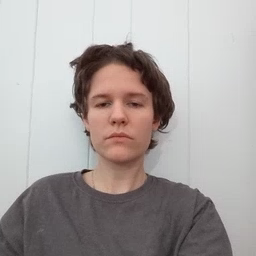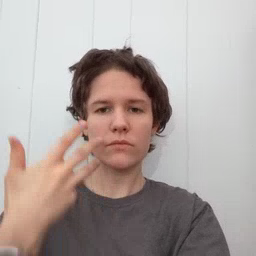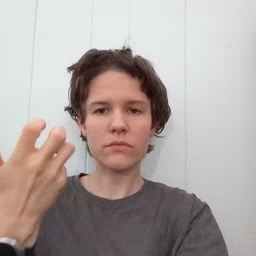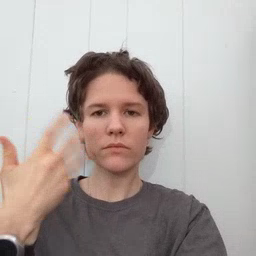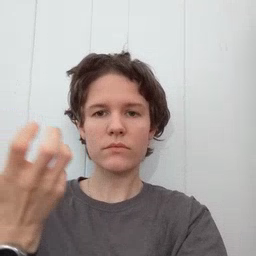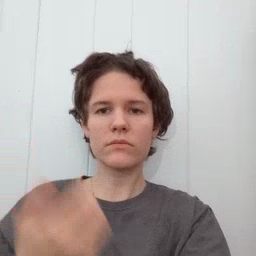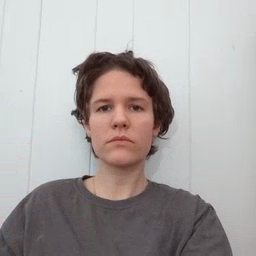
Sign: tiger